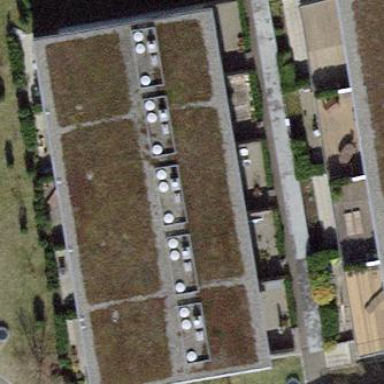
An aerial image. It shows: White apartments with flat grass-covered roofs.